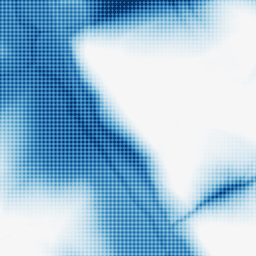
Category: morphological
Decomposition family: morphological
Decomposition parameters: operation: closing
size: 100
Upsampling method: sinc_hamming
Upsampling parameters: scale: 8
kernel_size: 8
Upsampling scale: 8